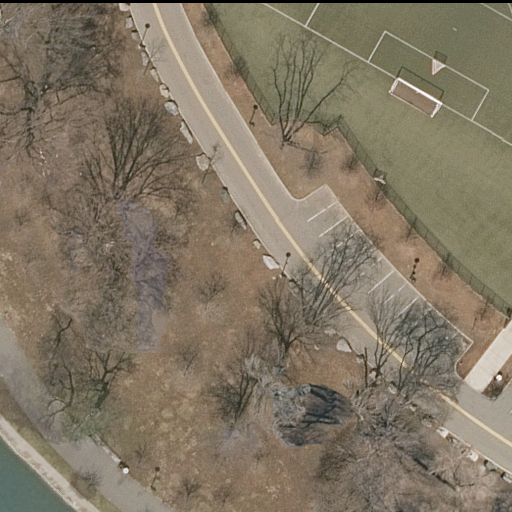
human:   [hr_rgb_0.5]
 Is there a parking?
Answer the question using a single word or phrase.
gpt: yes

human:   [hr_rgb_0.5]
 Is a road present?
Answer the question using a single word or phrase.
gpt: yes

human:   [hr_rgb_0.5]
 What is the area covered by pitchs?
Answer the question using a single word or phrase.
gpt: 737m2

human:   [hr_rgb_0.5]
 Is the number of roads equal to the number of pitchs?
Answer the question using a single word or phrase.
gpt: no

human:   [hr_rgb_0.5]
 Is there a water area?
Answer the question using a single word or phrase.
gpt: yes

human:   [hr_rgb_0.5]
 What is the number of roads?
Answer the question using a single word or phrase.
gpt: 3

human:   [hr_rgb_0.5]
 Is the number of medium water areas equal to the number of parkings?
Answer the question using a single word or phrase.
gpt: no

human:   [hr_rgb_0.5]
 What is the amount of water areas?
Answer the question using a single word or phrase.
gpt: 1

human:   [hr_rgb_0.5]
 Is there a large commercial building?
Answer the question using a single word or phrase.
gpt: no

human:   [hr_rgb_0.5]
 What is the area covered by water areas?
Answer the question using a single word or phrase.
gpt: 131m2

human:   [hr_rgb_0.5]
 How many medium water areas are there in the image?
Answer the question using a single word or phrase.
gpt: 1

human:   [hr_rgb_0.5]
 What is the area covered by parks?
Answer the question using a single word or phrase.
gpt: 4138m2

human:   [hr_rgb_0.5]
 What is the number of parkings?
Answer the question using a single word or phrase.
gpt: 2

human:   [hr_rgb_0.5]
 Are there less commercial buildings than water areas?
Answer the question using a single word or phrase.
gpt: yes

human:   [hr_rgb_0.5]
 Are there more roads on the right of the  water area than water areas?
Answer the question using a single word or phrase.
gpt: yes

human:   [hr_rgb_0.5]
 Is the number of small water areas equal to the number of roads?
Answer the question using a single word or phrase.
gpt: no

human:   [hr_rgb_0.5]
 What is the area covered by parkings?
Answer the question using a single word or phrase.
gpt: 594m2

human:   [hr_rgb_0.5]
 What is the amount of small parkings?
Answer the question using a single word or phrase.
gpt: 1

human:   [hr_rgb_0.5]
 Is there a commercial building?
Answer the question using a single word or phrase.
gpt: no

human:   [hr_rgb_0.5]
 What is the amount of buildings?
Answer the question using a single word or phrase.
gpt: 0

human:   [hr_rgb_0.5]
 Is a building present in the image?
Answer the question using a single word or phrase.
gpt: no

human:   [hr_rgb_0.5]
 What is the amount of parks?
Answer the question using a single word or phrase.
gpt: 1

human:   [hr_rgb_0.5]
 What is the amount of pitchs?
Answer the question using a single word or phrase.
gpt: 1

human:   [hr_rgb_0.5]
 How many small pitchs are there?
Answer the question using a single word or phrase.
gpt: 0

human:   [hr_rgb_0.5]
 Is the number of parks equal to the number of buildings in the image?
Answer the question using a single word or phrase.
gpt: no

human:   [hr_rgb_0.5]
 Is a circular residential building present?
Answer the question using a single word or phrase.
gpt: no

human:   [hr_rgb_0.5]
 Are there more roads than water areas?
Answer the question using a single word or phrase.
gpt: yes

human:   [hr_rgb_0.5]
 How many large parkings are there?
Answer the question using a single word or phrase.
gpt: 1

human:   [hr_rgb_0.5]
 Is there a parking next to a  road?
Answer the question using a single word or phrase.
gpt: yes

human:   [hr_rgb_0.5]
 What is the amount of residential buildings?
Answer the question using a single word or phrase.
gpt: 0

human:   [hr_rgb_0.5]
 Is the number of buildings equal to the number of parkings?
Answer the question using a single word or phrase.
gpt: no

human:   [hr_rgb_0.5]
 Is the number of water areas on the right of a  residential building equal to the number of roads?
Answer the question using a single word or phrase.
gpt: no

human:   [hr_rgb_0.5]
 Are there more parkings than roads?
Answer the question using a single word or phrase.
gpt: no

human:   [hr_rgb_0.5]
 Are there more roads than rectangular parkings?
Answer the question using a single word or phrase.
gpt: yes

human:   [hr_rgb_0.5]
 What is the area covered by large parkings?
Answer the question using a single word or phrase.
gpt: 545m2

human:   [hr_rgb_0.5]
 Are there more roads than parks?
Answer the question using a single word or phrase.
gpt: yes

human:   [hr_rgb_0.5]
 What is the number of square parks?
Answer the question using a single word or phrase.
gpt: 0

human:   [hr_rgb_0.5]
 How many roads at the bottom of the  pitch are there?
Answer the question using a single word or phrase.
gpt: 2

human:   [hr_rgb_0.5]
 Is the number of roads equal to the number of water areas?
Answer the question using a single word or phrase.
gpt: no

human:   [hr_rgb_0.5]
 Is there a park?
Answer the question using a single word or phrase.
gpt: yes

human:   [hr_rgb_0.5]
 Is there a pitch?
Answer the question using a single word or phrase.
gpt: yes

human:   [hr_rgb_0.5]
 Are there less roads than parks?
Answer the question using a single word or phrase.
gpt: no

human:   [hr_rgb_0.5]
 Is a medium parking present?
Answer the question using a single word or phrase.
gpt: no

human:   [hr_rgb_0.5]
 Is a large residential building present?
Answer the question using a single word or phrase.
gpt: no

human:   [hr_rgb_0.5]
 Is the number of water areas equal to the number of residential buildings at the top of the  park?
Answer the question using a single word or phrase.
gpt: no

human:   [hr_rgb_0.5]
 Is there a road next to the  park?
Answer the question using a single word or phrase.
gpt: yes

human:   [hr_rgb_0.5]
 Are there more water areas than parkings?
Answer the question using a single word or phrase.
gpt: no

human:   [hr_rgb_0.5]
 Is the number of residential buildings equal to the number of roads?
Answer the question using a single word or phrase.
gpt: no

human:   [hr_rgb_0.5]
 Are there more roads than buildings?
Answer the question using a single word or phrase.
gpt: yes

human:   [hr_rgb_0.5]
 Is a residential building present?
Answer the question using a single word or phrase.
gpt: no

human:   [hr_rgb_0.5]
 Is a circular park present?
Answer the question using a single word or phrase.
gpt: no

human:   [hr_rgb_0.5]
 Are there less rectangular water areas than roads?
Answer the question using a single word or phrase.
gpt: yes

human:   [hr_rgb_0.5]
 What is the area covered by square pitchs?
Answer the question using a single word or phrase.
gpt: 0m2

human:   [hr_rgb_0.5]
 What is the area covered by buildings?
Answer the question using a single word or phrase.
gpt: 0m2

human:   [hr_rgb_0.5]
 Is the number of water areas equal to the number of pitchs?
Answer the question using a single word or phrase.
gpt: yes

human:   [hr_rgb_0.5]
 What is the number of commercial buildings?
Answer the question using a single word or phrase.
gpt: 0

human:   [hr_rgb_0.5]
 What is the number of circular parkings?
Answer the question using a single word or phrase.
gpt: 0

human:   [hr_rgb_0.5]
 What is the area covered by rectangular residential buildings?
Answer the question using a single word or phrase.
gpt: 0m2

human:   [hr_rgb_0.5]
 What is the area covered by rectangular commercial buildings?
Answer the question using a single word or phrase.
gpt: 0m2

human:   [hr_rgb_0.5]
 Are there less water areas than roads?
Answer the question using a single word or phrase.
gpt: yes

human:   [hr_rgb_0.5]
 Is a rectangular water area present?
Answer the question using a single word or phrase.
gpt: yes

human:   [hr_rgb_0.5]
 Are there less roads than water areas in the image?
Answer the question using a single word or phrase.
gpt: no

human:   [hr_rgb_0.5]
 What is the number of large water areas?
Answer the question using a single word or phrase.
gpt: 0

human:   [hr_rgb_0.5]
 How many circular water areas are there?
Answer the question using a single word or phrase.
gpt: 0